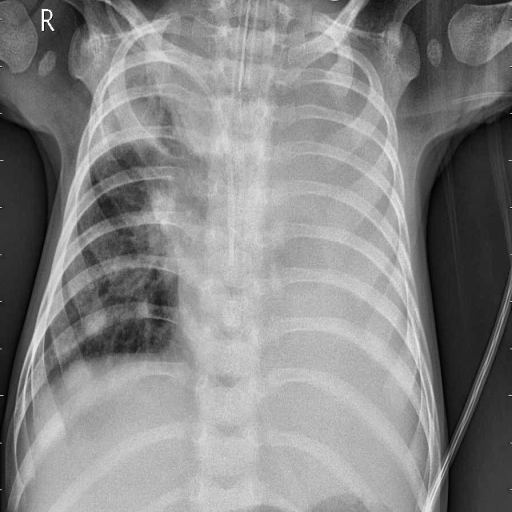
Finding: PNEUMONIA